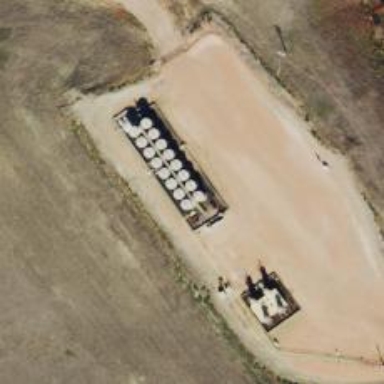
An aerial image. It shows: Storage tank with man-made structure.